Question: In making the swipe tabbed layout as below prior to Android 5.0:

Simply required the code as:
'''
@Override
public void onCreate(Bundle savedInstanceState) {
final ActionBar actionBar = getActionBar();
...
// Specify that tabs should be displayed in the action bar.
actionBar.setNavigationMode(ActionBar.NAVIGATION_MODE_TABS);
// Create a tab listener that is called when the user changes tabs.
ActionBar.TabListener tabListener = new ActionBar.TabListener() {
public void onTabSelected(ActionBar.Tab tab, FragmentTransaction ft) {
// show the given tab
}
public void onTabUnselected(ActionBar.Tab tab, FragmentTransaction ft) {
// hide the given tab
}
public void onTabReselected(ActionBar.Tab tab, FragmentTransaction ft) {
// probably ignore this event
}
};
// Add 3 tabs, specifying the tab's text and TabListener
for (int i = 0; i < 3; i++) {
actionBar.addTab(
actionBar.newTab()
.setText("Tab " + (i + 1))
.setTabListener(tabListener));
}
}
'''
But given the methods for navigation on the ActionBar are deprecated, How can I implement this type of view to be compatible withe Android 5.0 and previous versions?
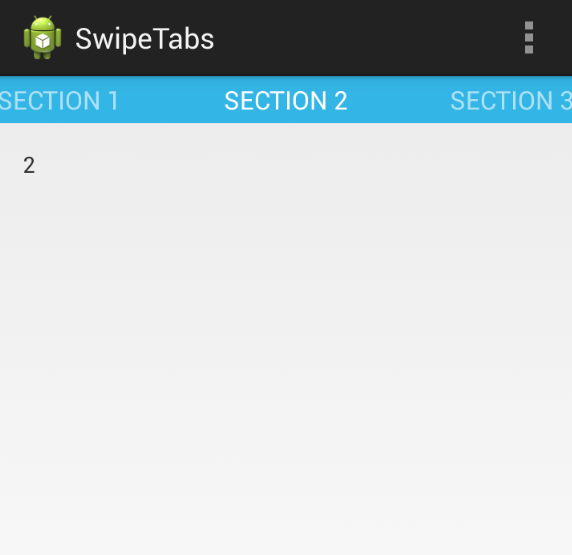
Answer: You need to update to Toolbar here is the documentation.
<URL>